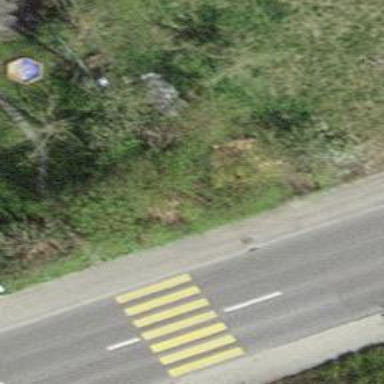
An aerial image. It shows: Bus stop with platform for public transport.